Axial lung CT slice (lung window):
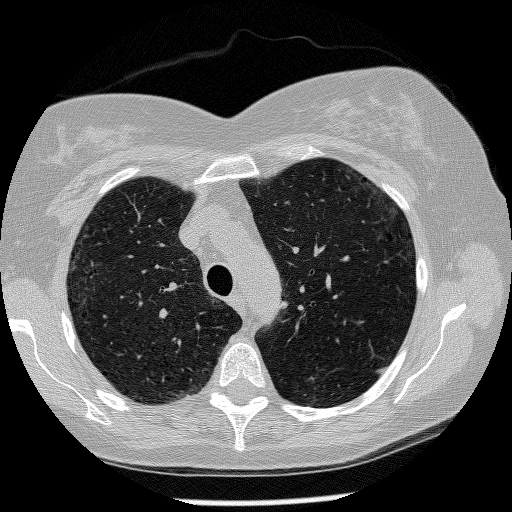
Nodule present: no